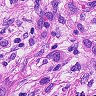
Metastatic tissue present: yes